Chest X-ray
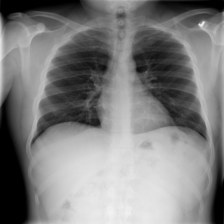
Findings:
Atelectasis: negative
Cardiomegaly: negative
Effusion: negative
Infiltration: positive
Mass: negative
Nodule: negative
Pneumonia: negative
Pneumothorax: negative
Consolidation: negative
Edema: negative
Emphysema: negative
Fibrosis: negative
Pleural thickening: negative
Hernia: negative